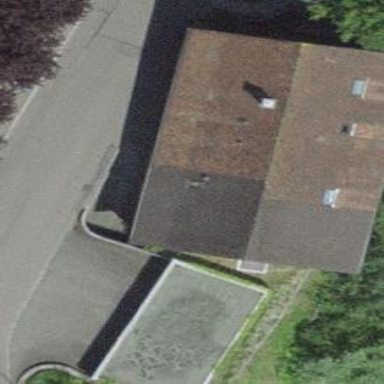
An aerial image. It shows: Building with tile roof.